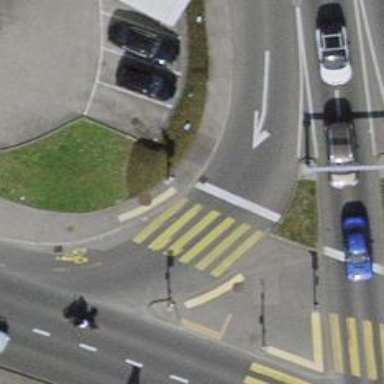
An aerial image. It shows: Road with traffic signals.